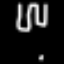
Label: pants